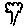
Label: tree